Question: I am developing a simple website for a client using Rails and I want to give them an easy way to create and manage their top navigation menu. Wordpress has a great tool (see example below) for this but I haven't found anything like it that is generally available.
So far I am thinking that <URL>, adding and removing elements, and add rules such as limiting the depth of nested elements seems like a lot of work.
How have you guys gone about solving this problem?

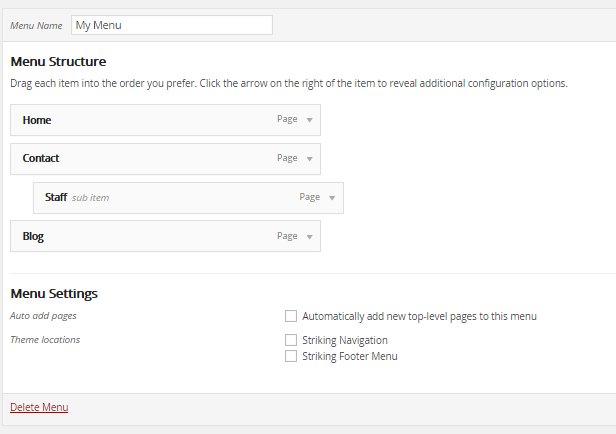
Answer: Have you tried <URL>
You can initialize like
'''
$(function () {
$("ol").sortable()
})
'''
It also supports animation.
You can also take a look into the <URL> provided